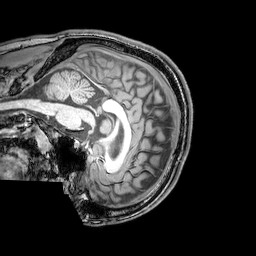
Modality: T1w
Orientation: sagittal
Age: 24
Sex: male
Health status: healthy
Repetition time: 0.081 s
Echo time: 0.037 s